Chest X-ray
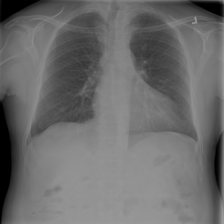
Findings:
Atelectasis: negative
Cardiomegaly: negative
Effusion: negative
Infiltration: negative
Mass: negative
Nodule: negative
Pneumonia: negative
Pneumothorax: negative
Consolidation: negative
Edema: negative
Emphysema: negative
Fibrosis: negative
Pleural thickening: negative
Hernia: negative